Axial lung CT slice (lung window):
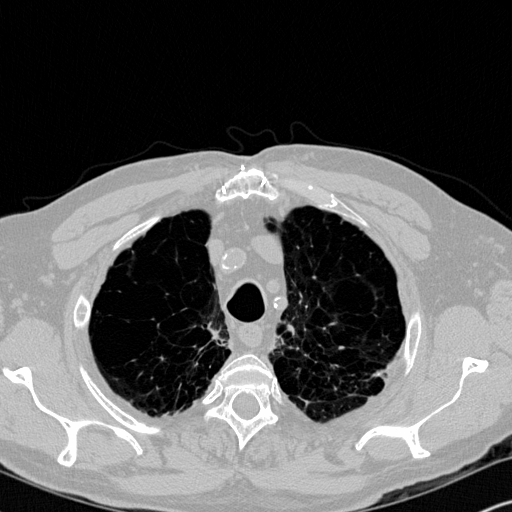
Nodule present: no